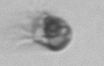
Label: Balanion